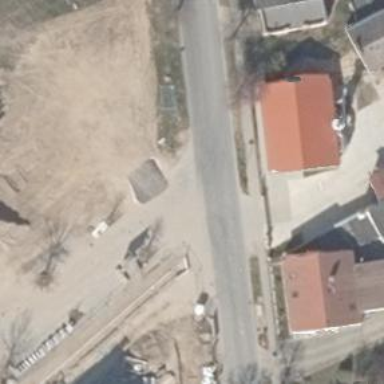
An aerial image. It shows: Residential road with asphalt surface. Sidewalk is present on the left side.